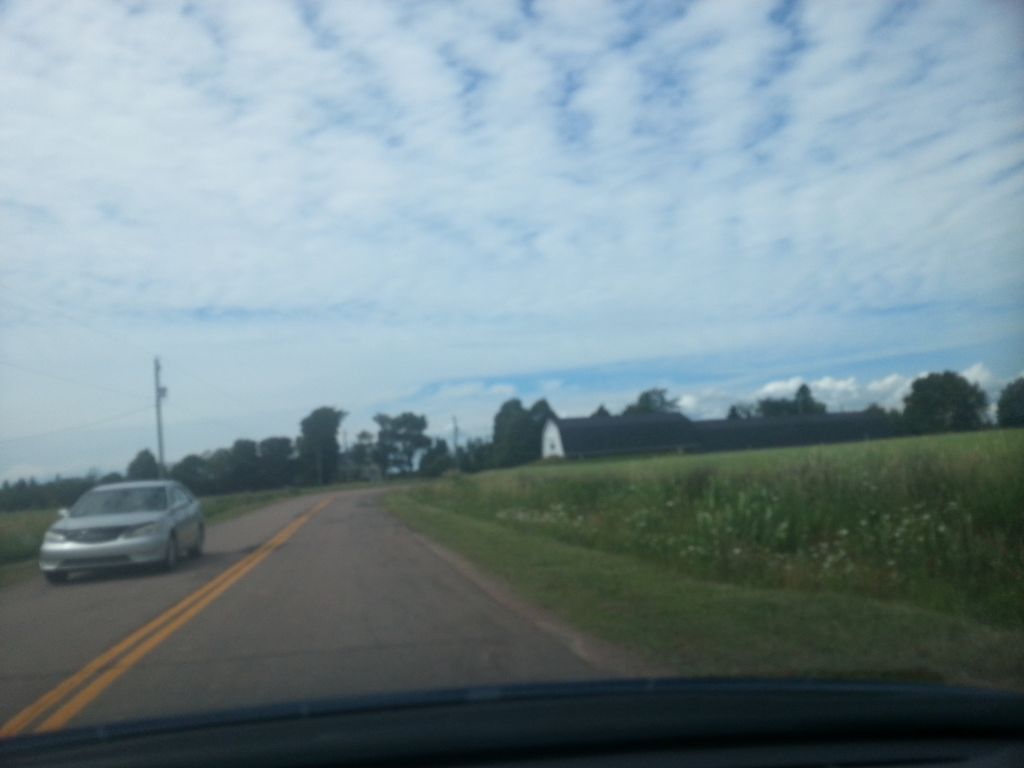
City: charlottetown